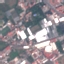
Land use / land cover class: Industrial